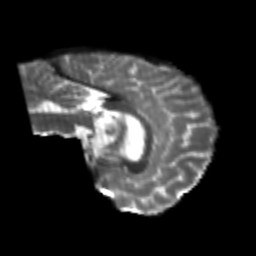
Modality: T2w
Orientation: sagittal
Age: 23
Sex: male
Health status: healthy
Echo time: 0.074 s